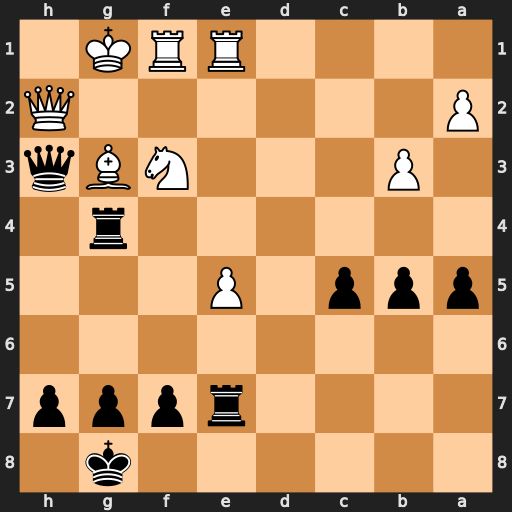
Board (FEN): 6k1/4rppp/8/ppp1P3/6r1/1P3NBq/P6Q/4RRK1
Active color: b
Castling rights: -
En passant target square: -
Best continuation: Rxg3+ Kh1 Rxf3 Qxh3 Rxh3+